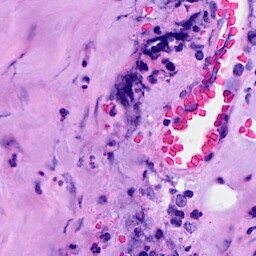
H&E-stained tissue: Breast